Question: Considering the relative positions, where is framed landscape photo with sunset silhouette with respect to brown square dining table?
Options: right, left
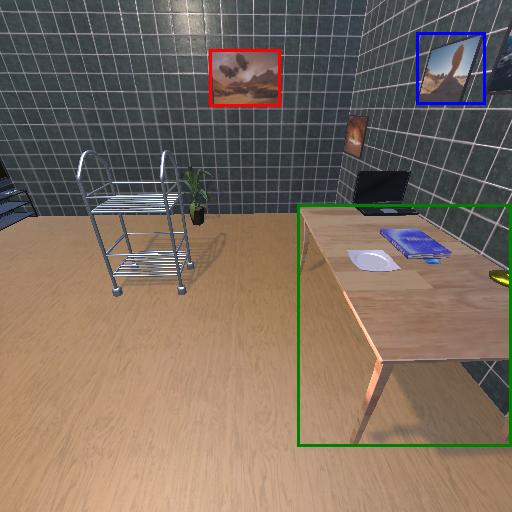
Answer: right